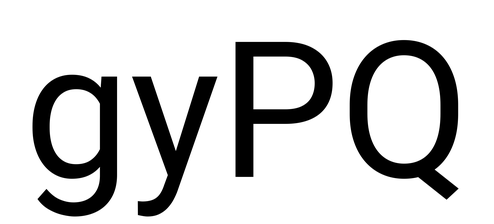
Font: Roboto_Regular